Question: I'm having some problems displaying google maps in Xcode 6.1
I managed to get the map to display in a section of my UIView, but it displays the world map instead of at a particular coordinate.
Here is the issue:

.h:
'''
@interface MapViewController : UIViewController
@property (strong, nonatomic) IBOutlet UIView *googleMapView;
- (IBAction)mapToMain:(UIButton *)sender;
@end
'''
.m:
'''
- (void)viewDidLoad
{
[super viewDidLoad];
// Do any additional setup after loading the view.
GMSCameraPosition *camera = [GMSCameraPosition cameraWithLatitude: 32.915134
longitude: -117.140269 zoom: 17];
GMSMapView *mapView = [GMSMapView mapWithFrame:self.googleMapView.bounds
camera:camera];
mapView.myLocationEnabled = YES;
self.googleMapView = mapView;
GMSMarker *marker = [ [GMSMarker alloc] init];
marker.position = CLLocationCoordinate2DMake(32.915134, -117.140269);
marker.title = @"Tet Festival 2015";
marker.snippet = @"VAYA Tet";
marker.map = mapView;
}
'''
I saw some suggestions here, but it didn't work:
<URL>
<URL>
Any suggestions?
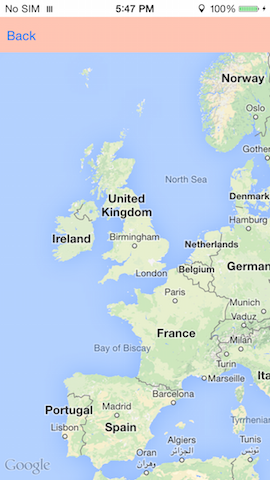
Answer: Finally figured it out...
removed:
'''
self.googleMapView = mapView;
'''
replaced:
'''
[self.googleMapView addSubview:mapView];
'''